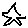
Label: star